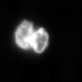
Tissue sample: ovarian
Magnification: 2.5x
Cell type: Myeloid cells
Senescence state: normal